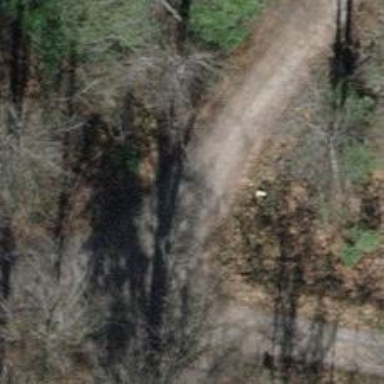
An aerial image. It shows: Gravel track with grade 2 tracktype.